Question: So I know the fundamental difference between requiring an SSL cert and accepting, one means you must have an SSL certificate and the other means you don't need one.
In my IIS Manager for a certain webpage I have the this setup:
The issue that I am having is that when I set Require SSL Cert and have Client certificates set to accept/ignore I can only get to webpage using HTTPS. Now if I change it to Require, I can no longer access the webpage, even with HTTPS... so I am just trying to figure out what the difference is, and how it effects the webpage.
So maybe my question is phrased wrong... I'm not sure, my understanding on the subject is fairly limited, so any help would be appreciated.
Thanks!
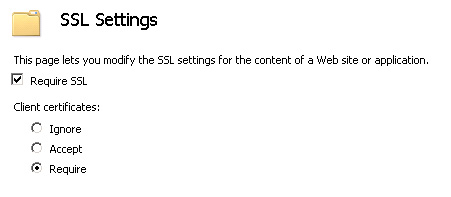
Answer: Client-certificate authentication can be optional or mandatory, or not used at all.
- - -
Client-certificate authentication is something that can only be initiated by the server in SSL/TLS, so this terminology isn't quite correct, but that's what's used in IIS.